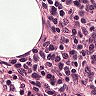
Metastatic tissue present: no